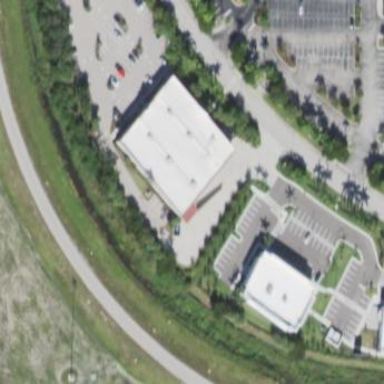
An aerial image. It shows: Hardware shop located inside building.